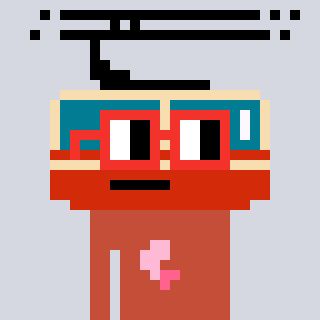
a pixel art character with square red glasses, a tram wagon-shaped head and a rust-colored body on a cool background